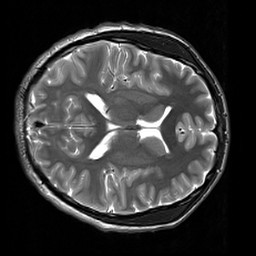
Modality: T2w
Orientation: axial
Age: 19
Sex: male
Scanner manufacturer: siemens
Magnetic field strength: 3 T
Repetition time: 7 s
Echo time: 0.09 s